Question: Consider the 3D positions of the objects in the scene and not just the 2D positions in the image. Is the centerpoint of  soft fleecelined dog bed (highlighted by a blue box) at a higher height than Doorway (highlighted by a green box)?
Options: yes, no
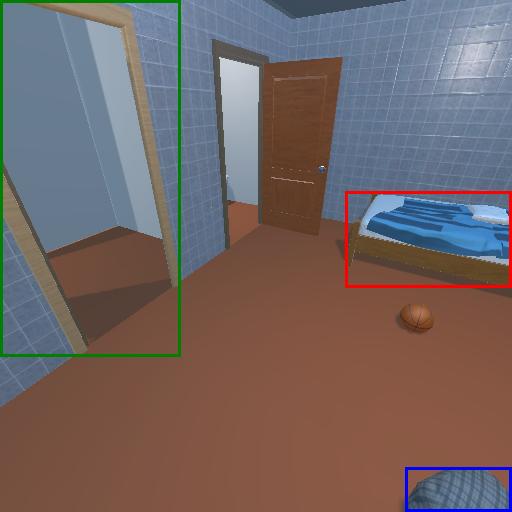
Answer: yes